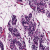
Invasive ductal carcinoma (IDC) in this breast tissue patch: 0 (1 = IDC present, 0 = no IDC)